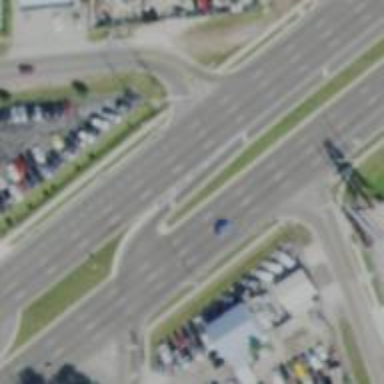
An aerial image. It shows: Trunk link highway.